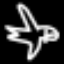
Label: airplane